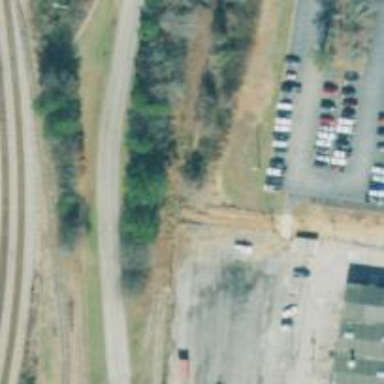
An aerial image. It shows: Disused railway spur line.